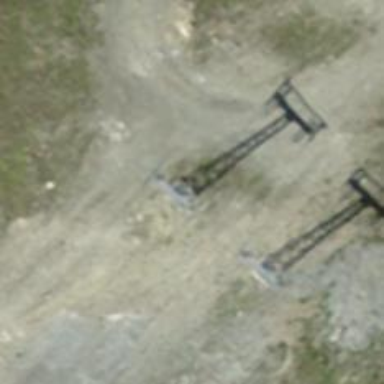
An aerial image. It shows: Pylon used for aerialway.